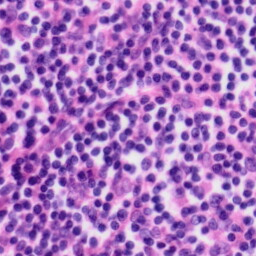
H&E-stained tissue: Tonsil